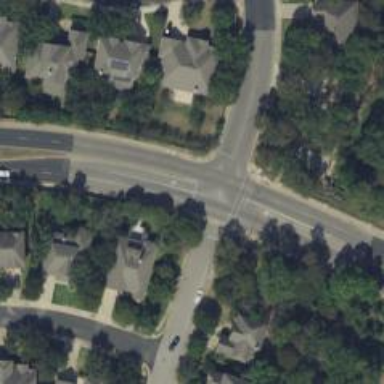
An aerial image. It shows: Marked road crossing.